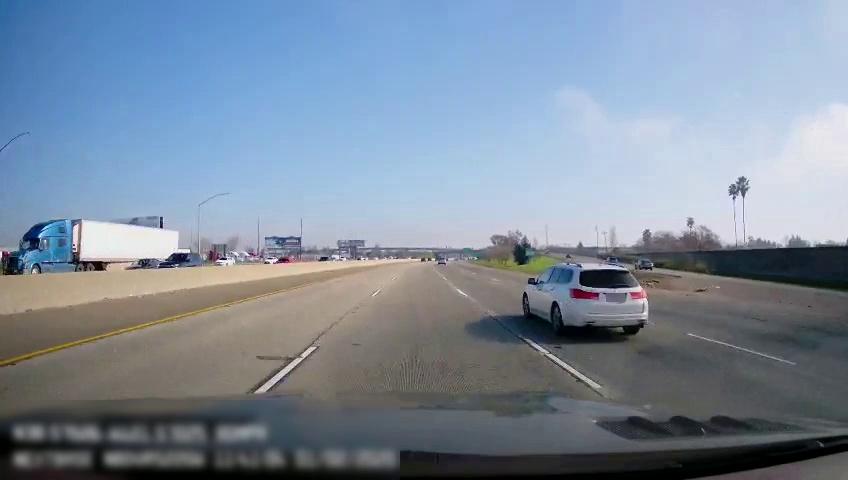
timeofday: Day
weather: Sunny
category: Vehicles | Other LV
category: Vehicles | Car
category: Vehicles | SUV
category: Vehicles | SUV
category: Vehicles | Truck
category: Vehicles | SUV
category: Vehicles | SUV
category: Drivable Space
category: Vehicles | SUV
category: Vehicles | Car
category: Vehicles | Car
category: Lanes | Current Lane
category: Lanes | Current Lane
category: Lanes | Current Lane
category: Lanes | Alternate Lane
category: Traffic | Signs